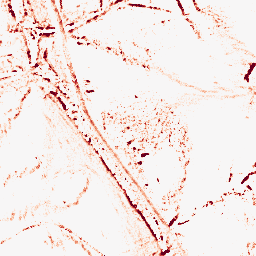
Category: morphological
Decomposition family: morphological_diamond
Decomposition parameters: operation: opening
radius: 3
Upsampling method: nearest
Upsampling parameters: scale: 2
Upsampling scale: 2